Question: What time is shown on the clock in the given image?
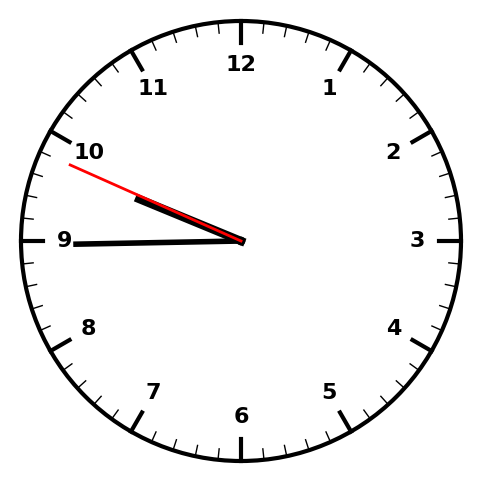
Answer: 09:44:49